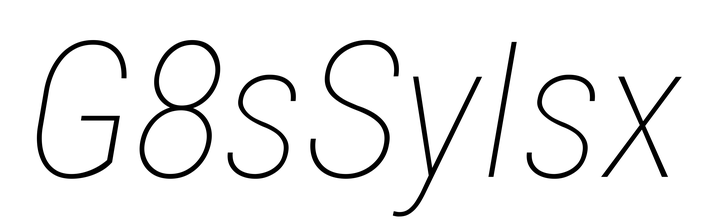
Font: Roboto-Italic_Condensed_Thin_Italic